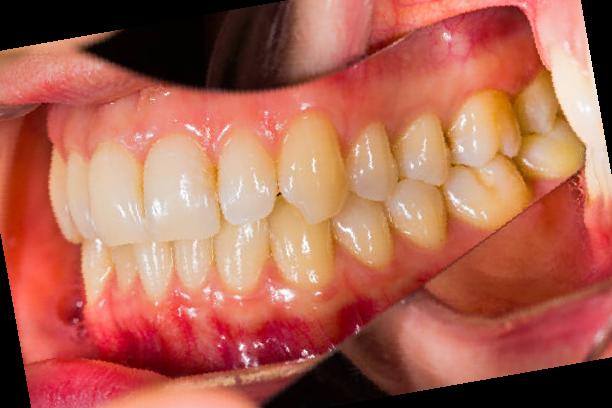
Condition: Gingivitis